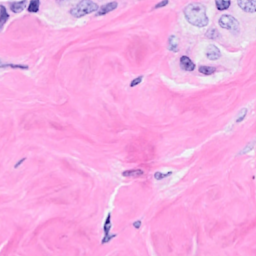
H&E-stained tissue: Breast